Question: Looked at other posts but, haven't seen the answer I'm looking for...
I have two layouts: layout-port and layout-land.
If I run the app with emulator or device, either vertically or horizontally, the app runs fine with the correct layouts.
I have other app's with similarly defined layouts that work fine without any orientation handling in the manifest. I'm not concerned about persisting data.
between the one's that work and this one are (this one has):
* Menus with sub-menus
* Dialog screens (not the android dialog widget)
* Tab widget
All of the above items work in their respective layouts (port and land), the app just exits when rotating the emulator or device and I need to restart the app.
Any recommendations? Thanks

The Manifest:
(deleted)
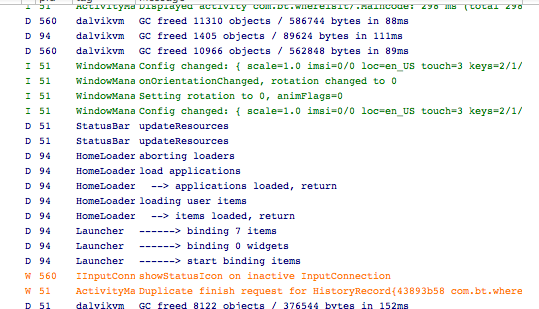
Answer: If you use the above code, make one modification:
'''
android:configChanges="keyboard|keyboardHidden|orientation"
'''
using only "orientation" will handle orientation changes driven by accelerometers and such, but on devices with a physical keyboard and a slide-out screen the activity will still be shut down and restarted any time a user slides open their keyboard.